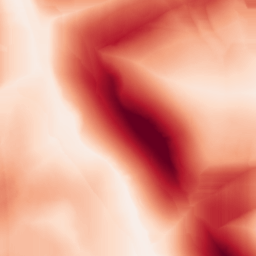
Category: morphological
Decomposition family: morphological_square
Decomposition parameters: operation: gradient
size: 50
Upsampling method: quartic
Upsampling parameters: scale: 4
Upsampling scale: 4